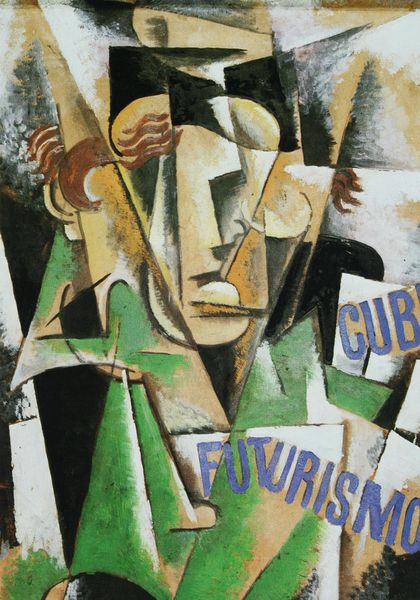
Titel: Kubofuturismus-Bild
Künstler: Ljubow Popowa
Standort: Thessaloniki
Institution: Sammlung George Costakis
Schlagwörter: blau, dunkel, gemälde, kopf, mann, schatten, weiß, dreieck, gelb, grün, kubismus, kubistisch, bewegung, braun, bunt, hell, hut, mund, nase, ohr, profil, schwarz, beige, bart, schnurrbart, augen, gesicht, mensch, porträt, öl, figur, haare, kinn, lippen, locken, ohren, schrift, wellen, italien, hart, abstrakt, farben, flächen, modern, farbe, formen, linien, weis, schriftzug, figuren, krieg, spitz, striche, collage, rechtecke, dada, futurismus, eckig, rechteck, futuristisch, text, buchstaben, strich, kreise, plakat, worte, moder, ecken, geometrisch, geige, picasso, hochkant, dreiecke, kanten, geometrie, viereck, kuben, wort, wörter, italienisch, zackig, kantig, auflösung, analytisch, dadaismus, echig, syntetisch, odern, zukunft, cube, marinetti, u, c, futurismo, cub, hochkan, futuristische, dreieck+